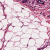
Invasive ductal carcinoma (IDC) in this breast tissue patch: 0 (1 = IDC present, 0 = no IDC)